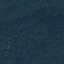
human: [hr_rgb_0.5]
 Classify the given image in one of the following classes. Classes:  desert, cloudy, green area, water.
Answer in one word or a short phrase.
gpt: green area